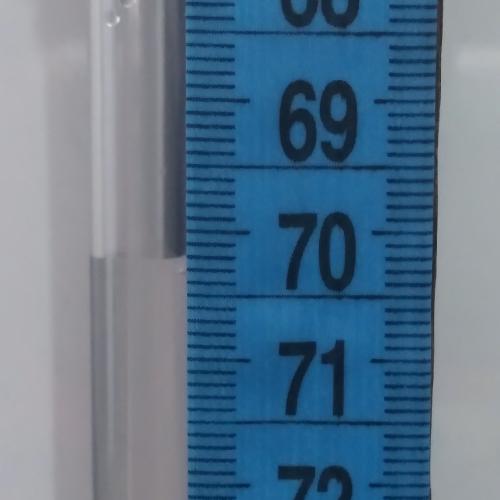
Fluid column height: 70.2 cm